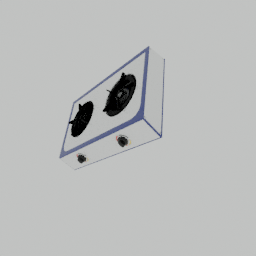
Label: appliances